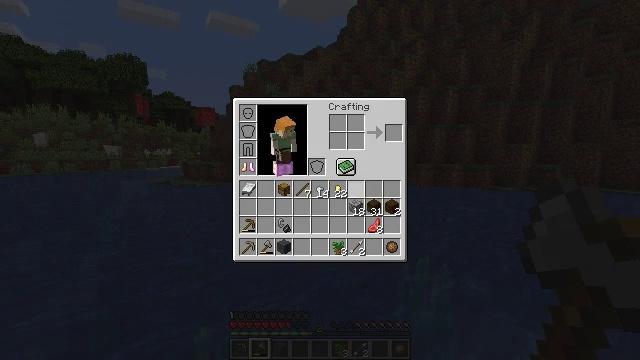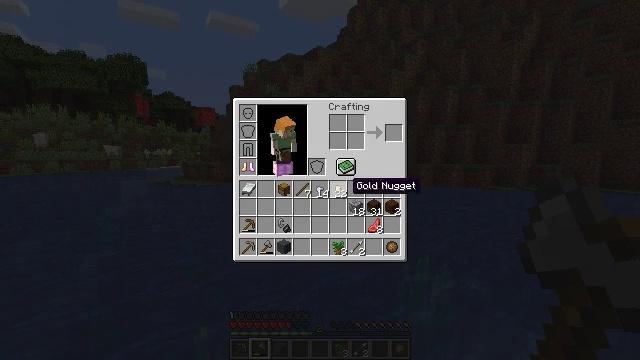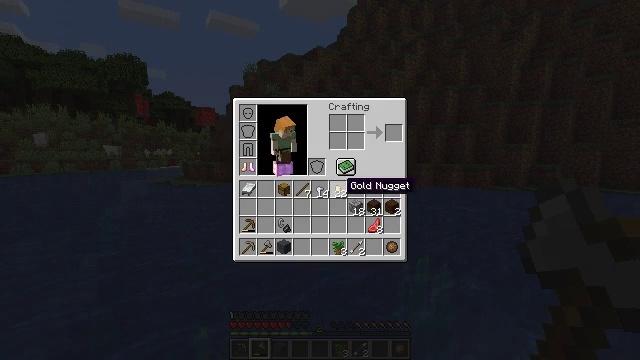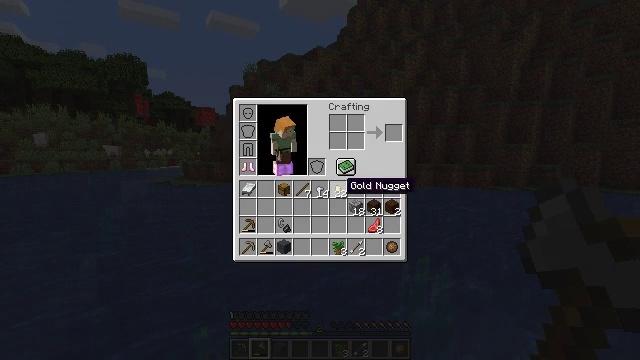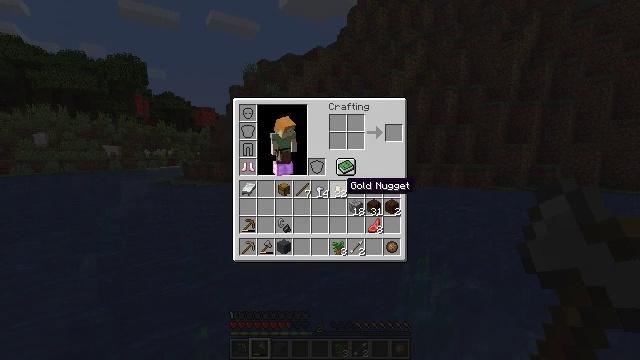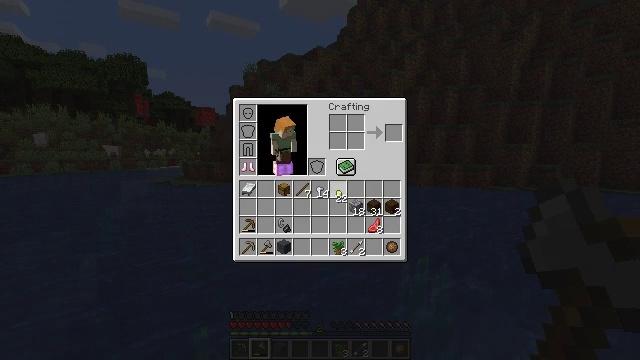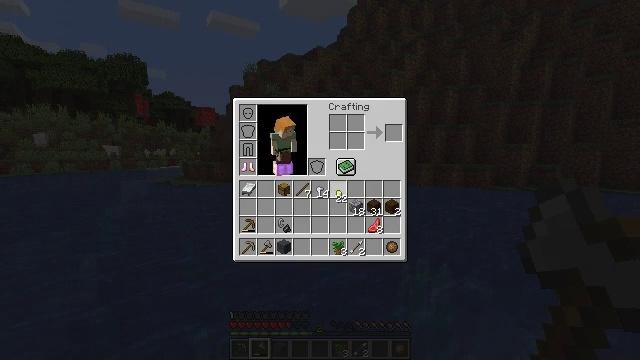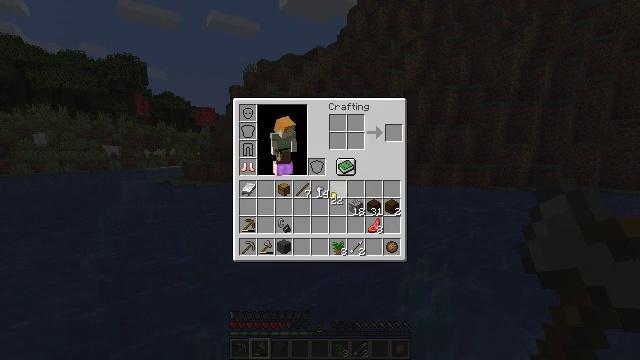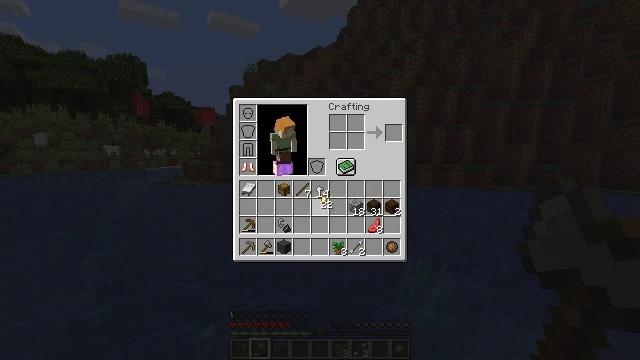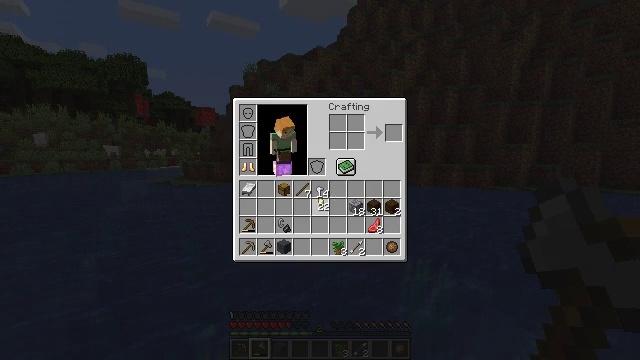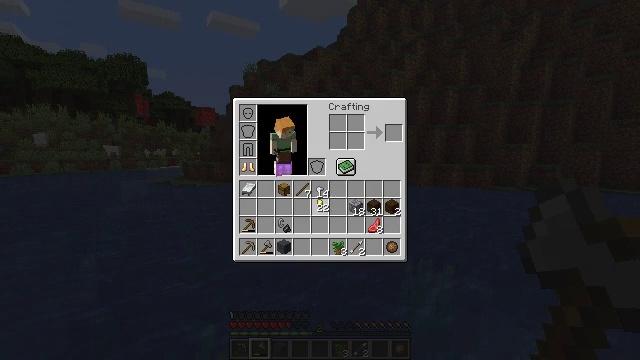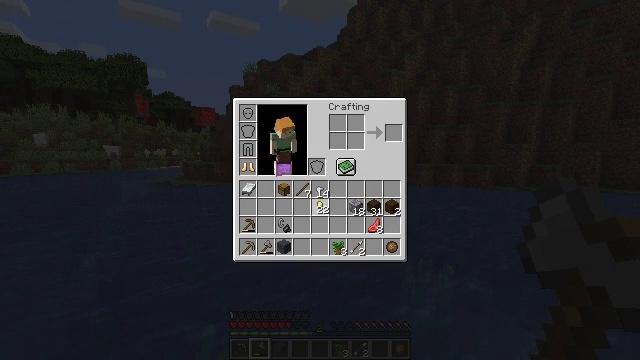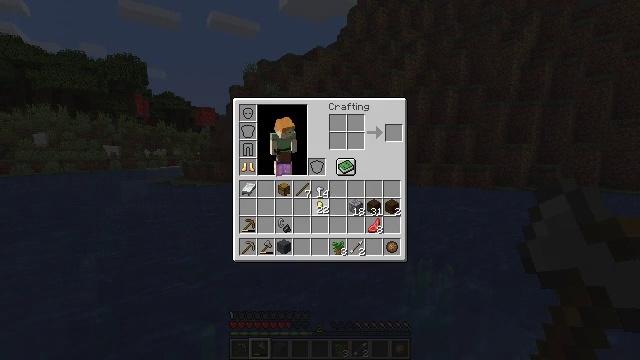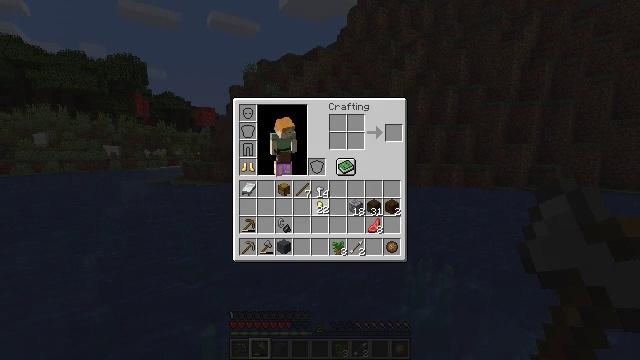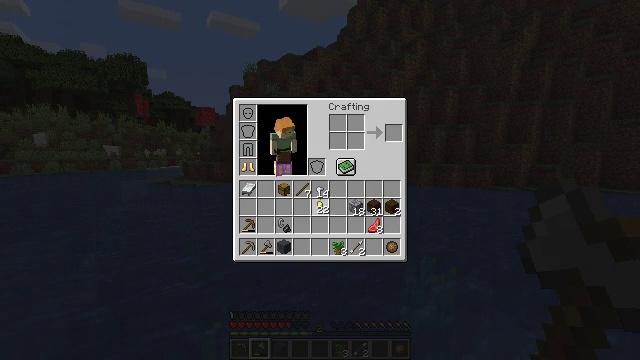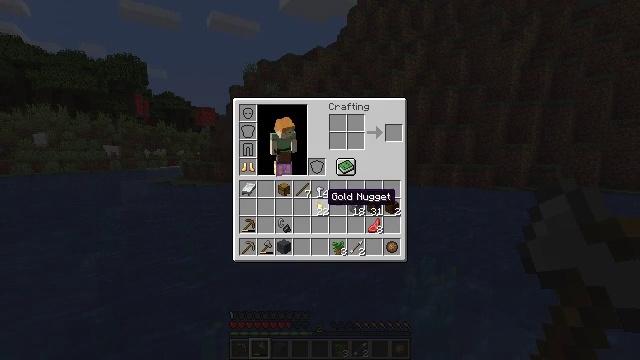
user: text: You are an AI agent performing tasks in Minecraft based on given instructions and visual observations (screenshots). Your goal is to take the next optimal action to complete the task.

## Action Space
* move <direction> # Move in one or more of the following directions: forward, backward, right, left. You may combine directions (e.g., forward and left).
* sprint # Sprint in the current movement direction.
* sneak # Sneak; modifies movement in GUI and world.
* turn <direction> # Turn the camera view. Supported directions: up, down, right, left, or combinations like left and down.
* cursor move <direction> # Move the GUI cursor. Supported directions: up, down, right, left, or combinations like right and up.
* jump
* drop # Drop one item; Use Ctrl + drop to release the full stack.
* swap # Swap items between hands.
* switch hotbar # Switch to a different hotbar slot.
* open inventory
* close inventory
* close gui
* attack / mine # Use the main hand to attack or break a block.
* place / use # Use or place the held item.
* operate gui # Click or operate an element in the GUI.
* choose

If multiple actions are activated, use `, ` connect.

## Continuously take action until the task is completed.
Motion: motion action
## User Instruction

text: Remove a dark oak sapling from the inventory.
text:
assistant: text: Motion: no_op
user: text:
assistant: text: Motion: no_op
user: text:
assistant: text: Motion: no_op
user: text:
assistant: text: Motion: no_op
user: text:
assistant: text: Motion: operate gui
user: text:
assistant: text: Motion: operate gui
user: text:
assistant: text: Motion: operate gui
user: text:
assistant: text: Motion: cursor move left
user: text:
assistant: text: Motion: no_op
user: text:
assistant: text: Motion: no_op
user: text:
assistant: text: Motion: no_op
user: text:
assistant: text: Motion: operate gui
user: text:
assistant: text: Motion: operate gui
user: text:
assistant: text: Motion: operate gui
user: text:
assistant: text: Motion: no_op
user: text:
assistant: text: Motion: no_op
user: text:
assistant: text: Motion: no_op
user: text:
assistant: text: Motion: cursor move up
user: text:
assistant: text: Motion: cursor move up
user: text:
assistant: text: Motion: no_op
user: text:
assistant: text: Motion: no_op
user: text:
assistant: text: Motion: no_op
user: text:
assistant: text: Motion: cursor move down
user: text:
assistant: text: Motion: no_op
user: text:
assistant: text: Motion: no_op
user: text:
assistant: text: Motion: no_op
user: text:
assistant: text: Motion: no_op
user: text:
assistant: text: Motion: no_op
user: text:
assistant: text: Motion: cursor move left and down
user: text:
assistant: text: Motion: no_op